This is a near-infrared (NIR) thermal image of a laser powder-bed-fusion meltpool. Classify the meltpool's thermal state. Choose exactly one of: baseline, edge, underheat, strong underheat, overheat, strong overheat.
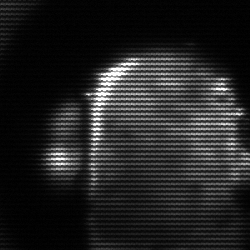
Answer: baseline